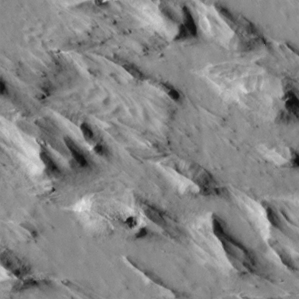
Label: non_frost